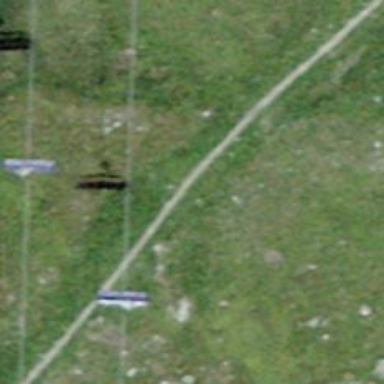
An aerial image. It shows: Intermediate downhill track with grade 4 surface.